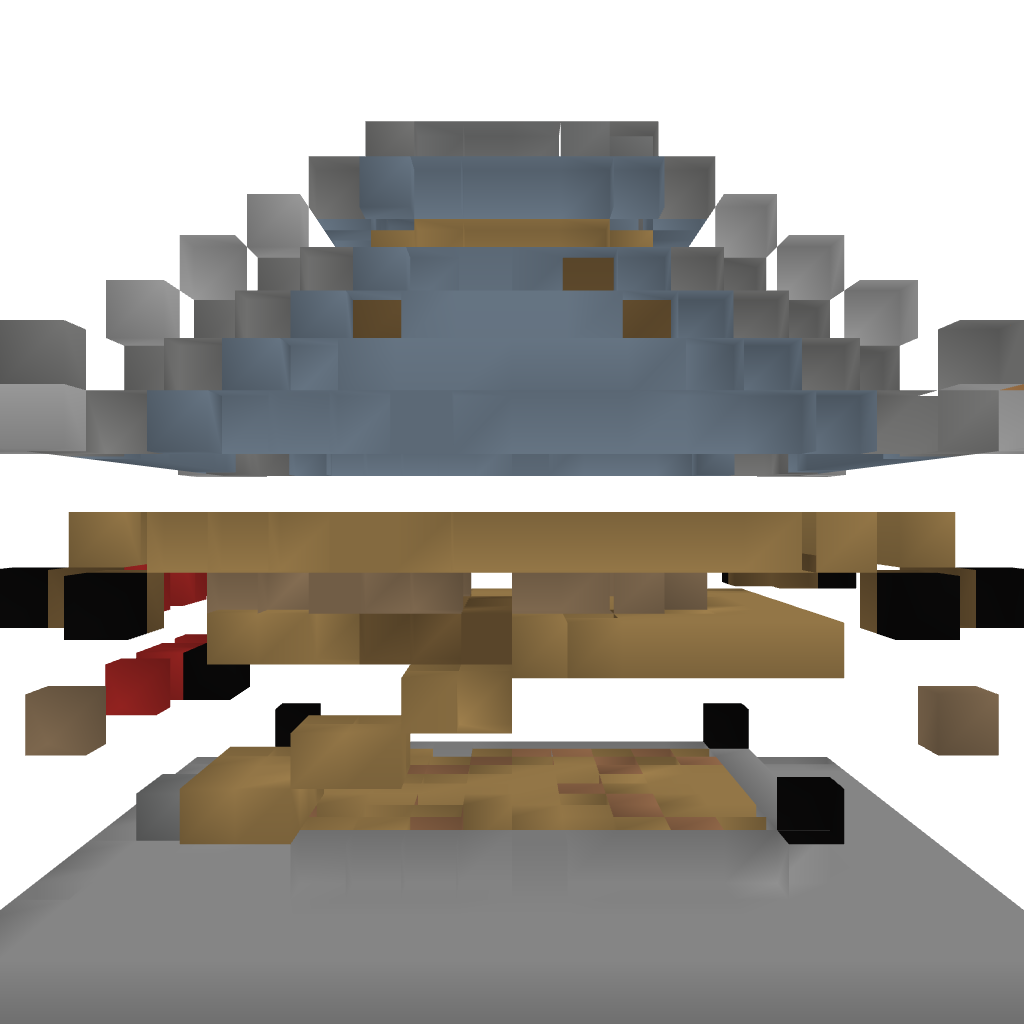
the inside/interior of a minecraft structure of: Pretty Little Pagoda